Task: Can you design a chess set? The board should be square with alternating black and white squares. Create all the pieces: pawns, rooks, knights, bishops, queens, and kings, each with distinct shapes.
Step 4606:
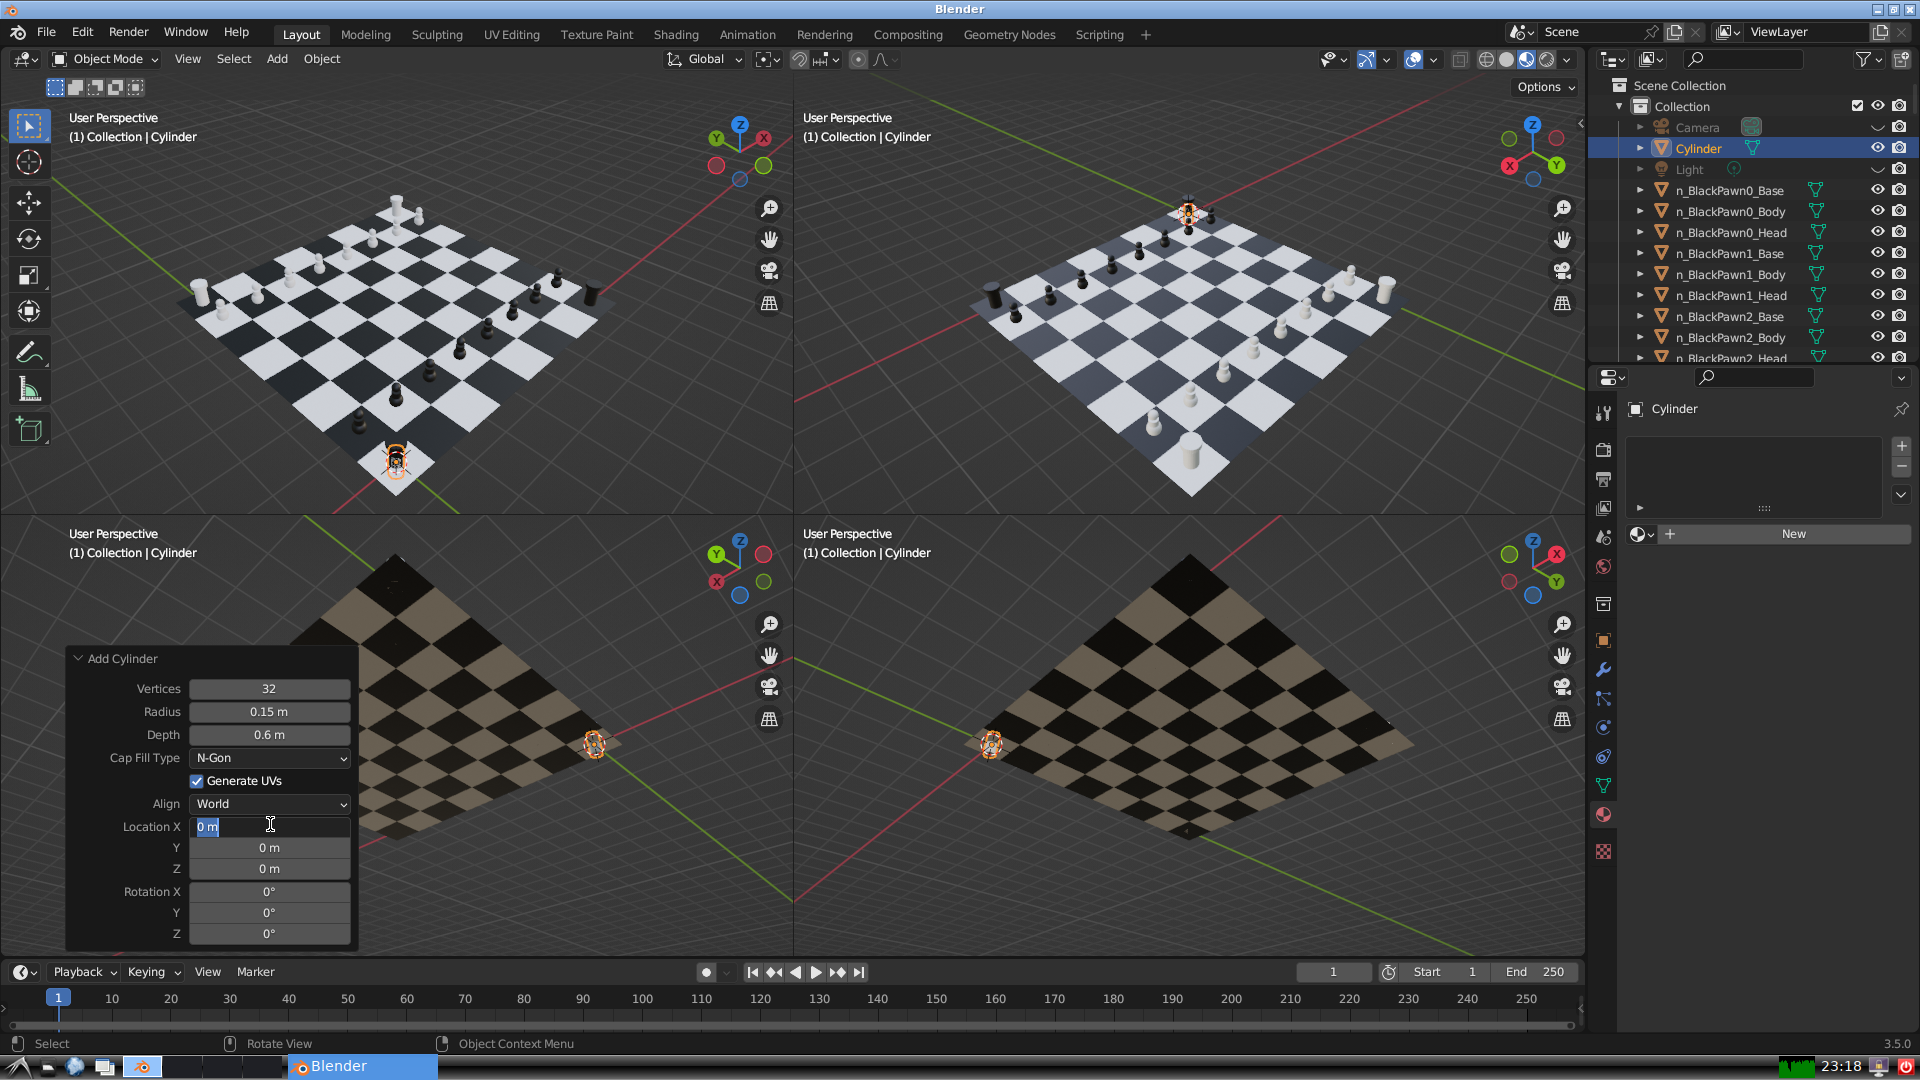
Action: input_text: 1.0